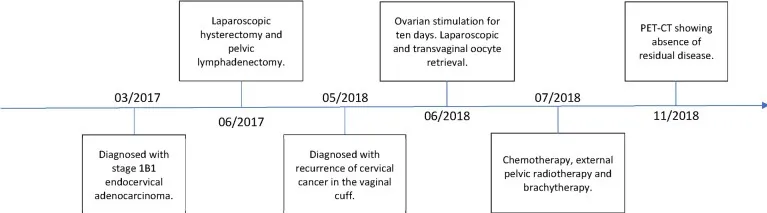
Historical and current information from this episode of care organized as a timeline.
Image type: chart (chart)